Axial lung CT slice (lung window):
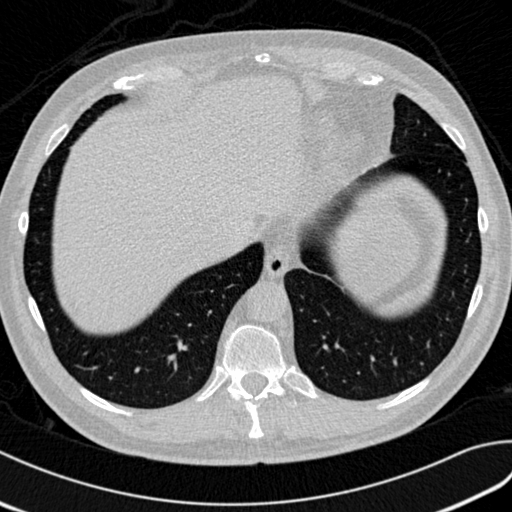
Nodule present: no